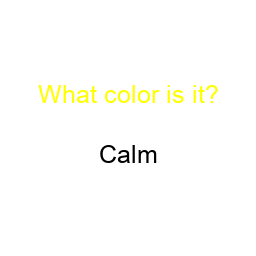
Color: black
Background color: white
Question text color: yellow